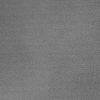
Atmospheric dust classification: dusty